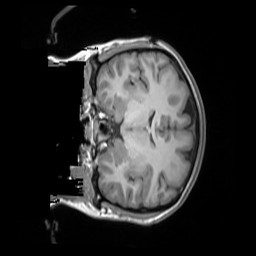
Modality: T1w
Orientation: coronal
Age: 21
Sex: female
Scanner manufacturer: siemens
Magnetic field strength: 3 T
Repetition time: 1.55 s
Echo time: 0.00234 s